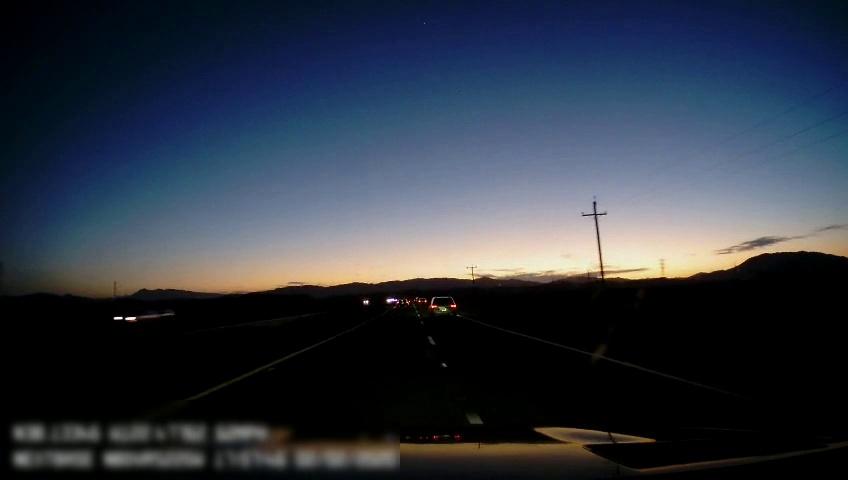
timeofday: Dusk/Dawn/Twilight
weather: Sunny
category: Drivable Space
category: Vehicles | Car
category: Vehicles | SUV
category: Vehicles | SUV
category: Vehicles | SUV
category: Lanes | Alternate Lane
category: Lanes | Current Lane
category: Lanes | Current Lane